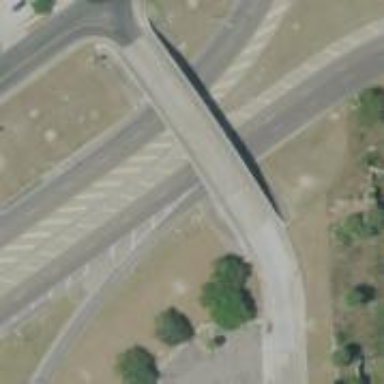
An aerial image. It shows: Primary link road with asphalt surface.